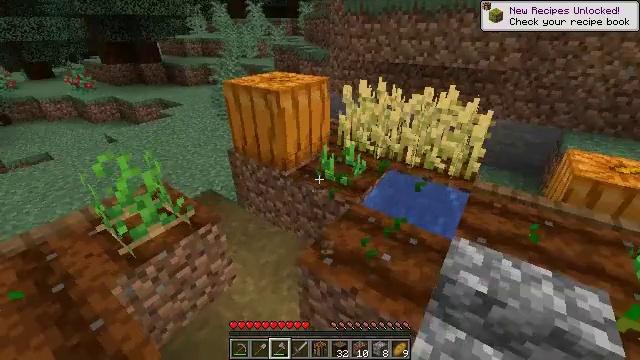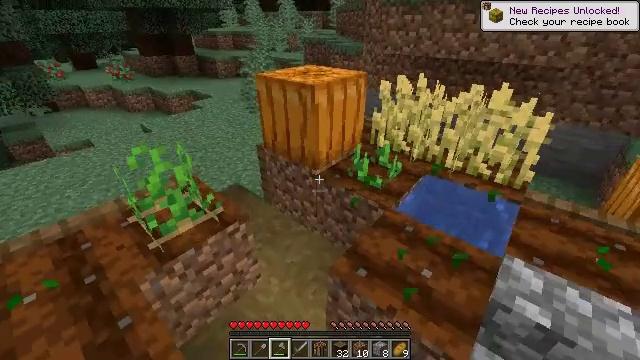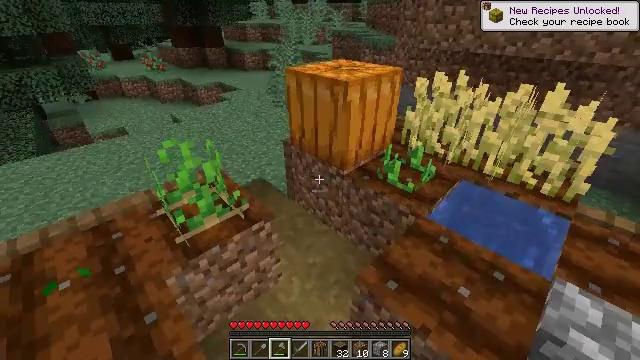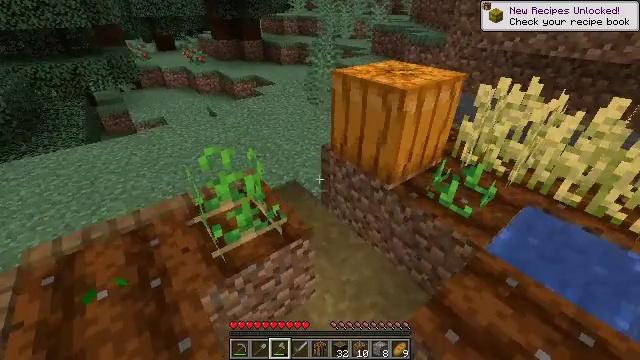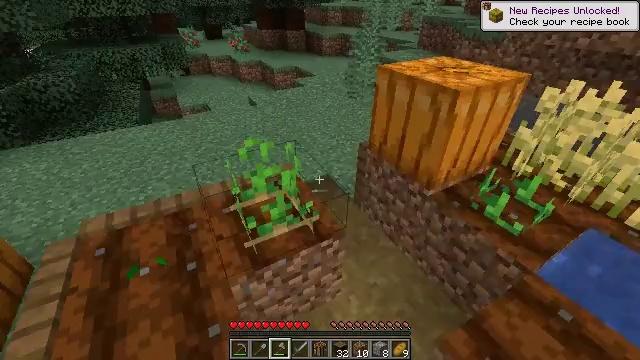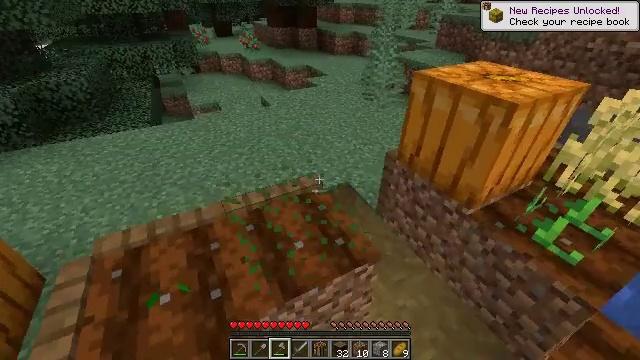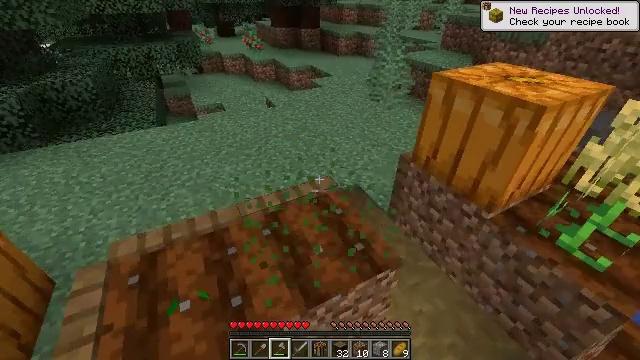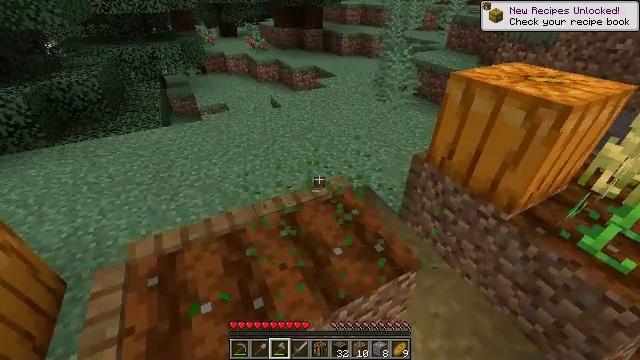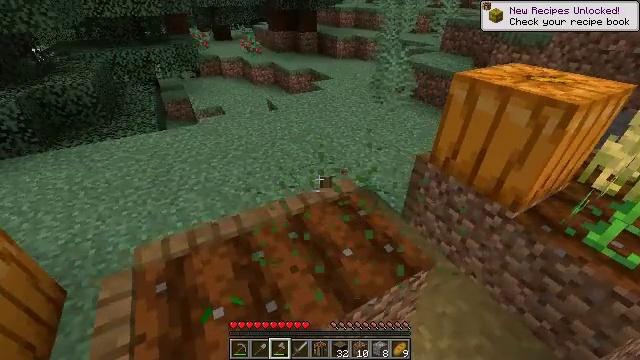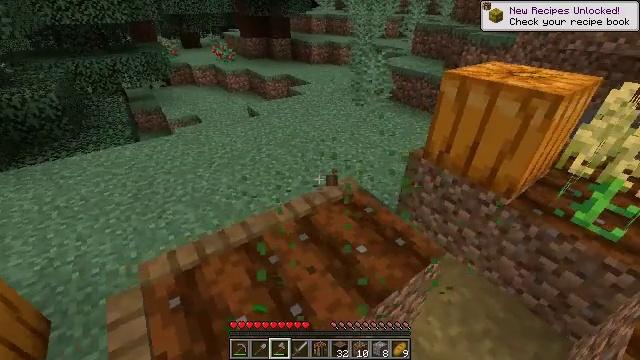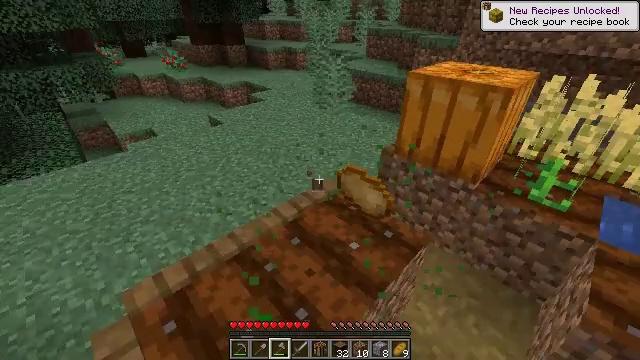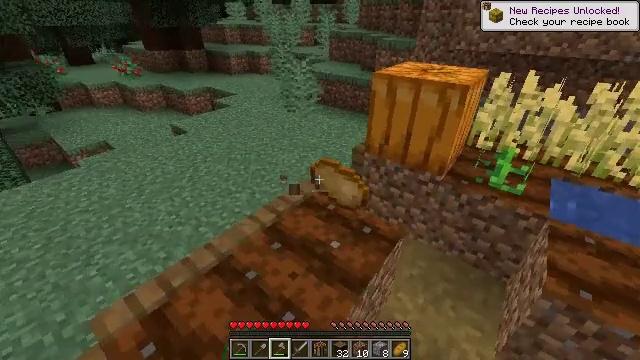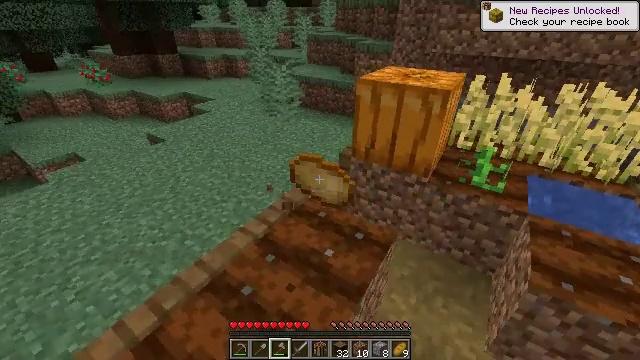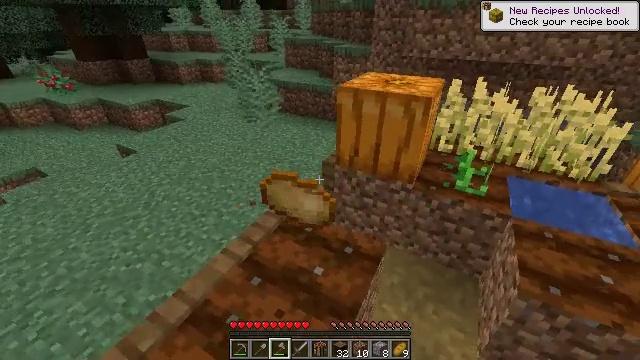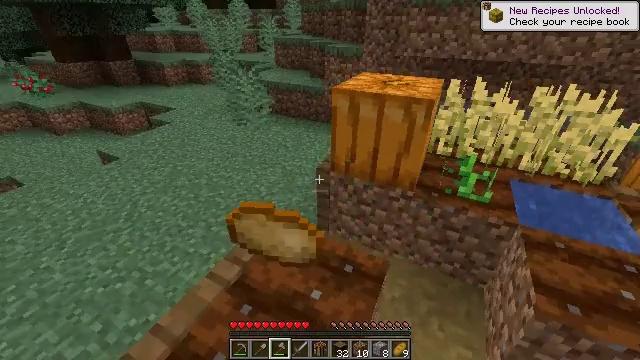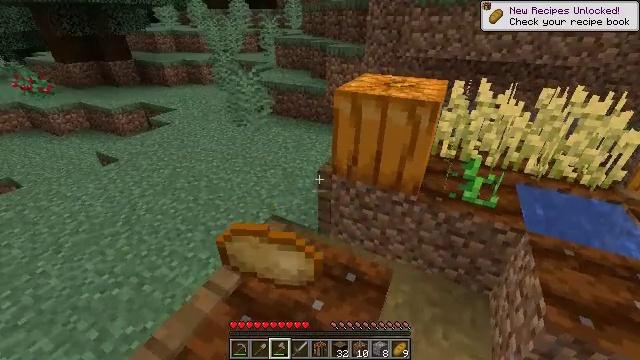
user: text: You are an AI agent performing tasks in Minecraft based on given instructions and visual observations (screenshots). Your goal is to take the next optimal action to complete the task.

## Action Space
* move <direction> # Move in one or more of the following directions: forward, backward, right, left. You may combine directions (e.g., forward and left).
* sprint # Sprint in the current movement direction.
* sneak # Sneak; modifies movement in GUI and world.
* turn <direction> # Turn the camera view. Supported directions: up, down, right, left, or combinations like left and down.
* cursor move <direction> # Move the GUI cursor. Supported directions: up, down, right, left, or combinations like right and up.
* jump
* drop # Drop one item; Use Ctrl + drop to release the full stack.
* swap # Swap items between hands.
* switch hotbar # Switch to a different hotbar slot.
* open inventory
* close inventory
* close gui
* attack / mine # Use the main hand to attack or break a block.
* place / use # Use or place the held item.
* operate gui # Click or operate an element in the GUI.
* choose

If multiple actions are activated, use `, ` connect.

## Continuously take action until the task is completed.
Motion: motion action
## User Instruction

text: Harvest potatoes.
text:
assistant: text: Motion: move forward and move left, turn left and down
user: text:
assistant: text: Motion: move forward and move left, turn left and down
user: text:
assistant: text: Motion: move forward and move left, turn left and down
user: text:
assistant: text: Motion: move forward and move left, turn left and down
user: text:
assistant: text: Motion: move left, turn left, attack / mine
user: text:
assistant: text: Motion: move left, attack / mine
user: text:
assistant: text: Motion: move left, attack / mine
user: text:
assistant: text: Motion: move left, turn right, attack / mine
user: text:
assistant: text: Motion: move left, turn right and up, attack / mine
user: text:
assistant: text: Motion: turn right and up, attack / mine
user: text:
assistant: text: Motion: turn right, attack / mine
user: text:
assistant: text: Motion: move forward, turn right
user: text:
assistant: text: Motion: move forward, turn right
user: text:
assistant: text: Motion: move forward, turn right
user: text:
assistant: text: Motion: move forward
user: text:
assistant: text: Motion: move forward, turn left
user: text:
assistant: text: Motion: move forward, turn left
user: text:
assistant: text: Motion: move forward, turn left
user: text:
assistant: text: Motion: turn left
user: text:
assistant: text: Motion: turn left
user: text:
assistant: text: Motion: no_op
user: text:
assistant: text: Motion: no_op
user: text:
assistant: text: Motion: move forward
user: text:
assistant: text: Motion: move forward, turn right
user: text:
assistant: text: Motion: move forward, turn right
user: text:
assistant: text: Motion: move forward and move right, turn right
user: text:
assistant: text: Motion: move forward and move right, turn right
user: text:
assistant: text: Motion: move forward and move right, turn right
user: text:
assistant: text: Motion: move forward and move right
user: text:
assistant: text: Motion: move forward and move right